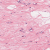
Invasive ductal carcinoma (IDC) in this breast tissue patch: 0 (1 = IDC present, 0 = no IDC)